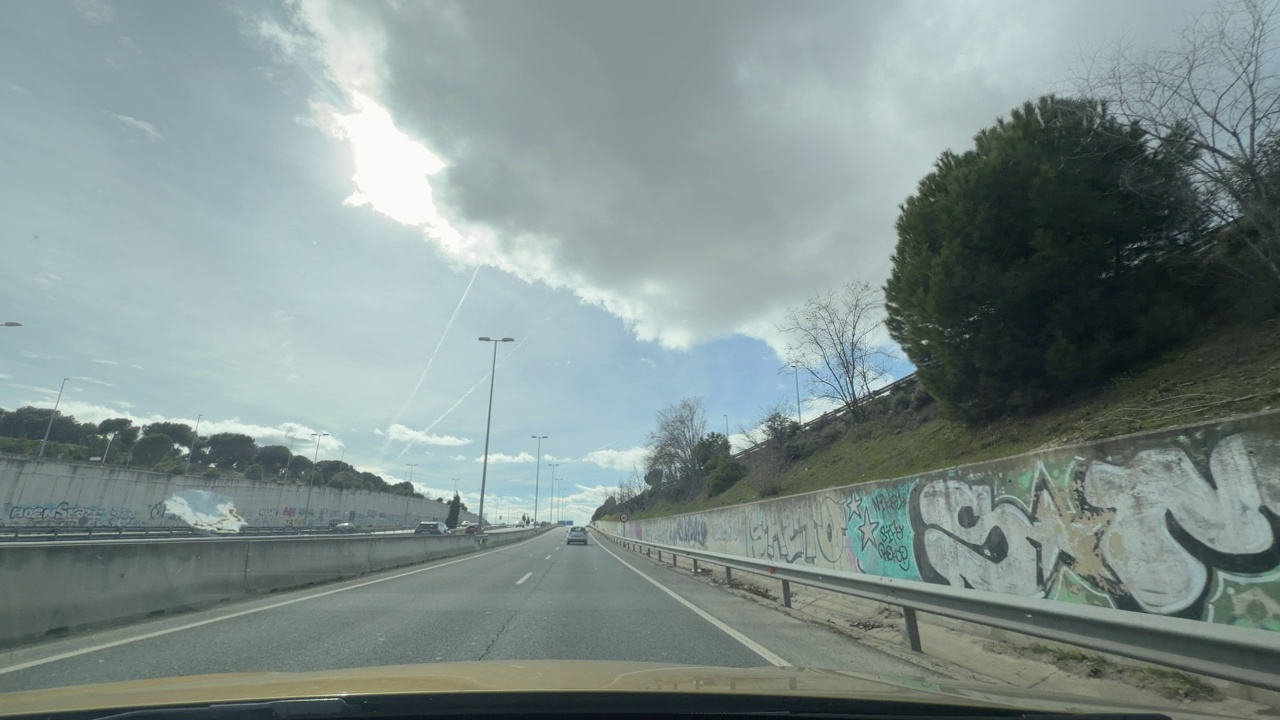
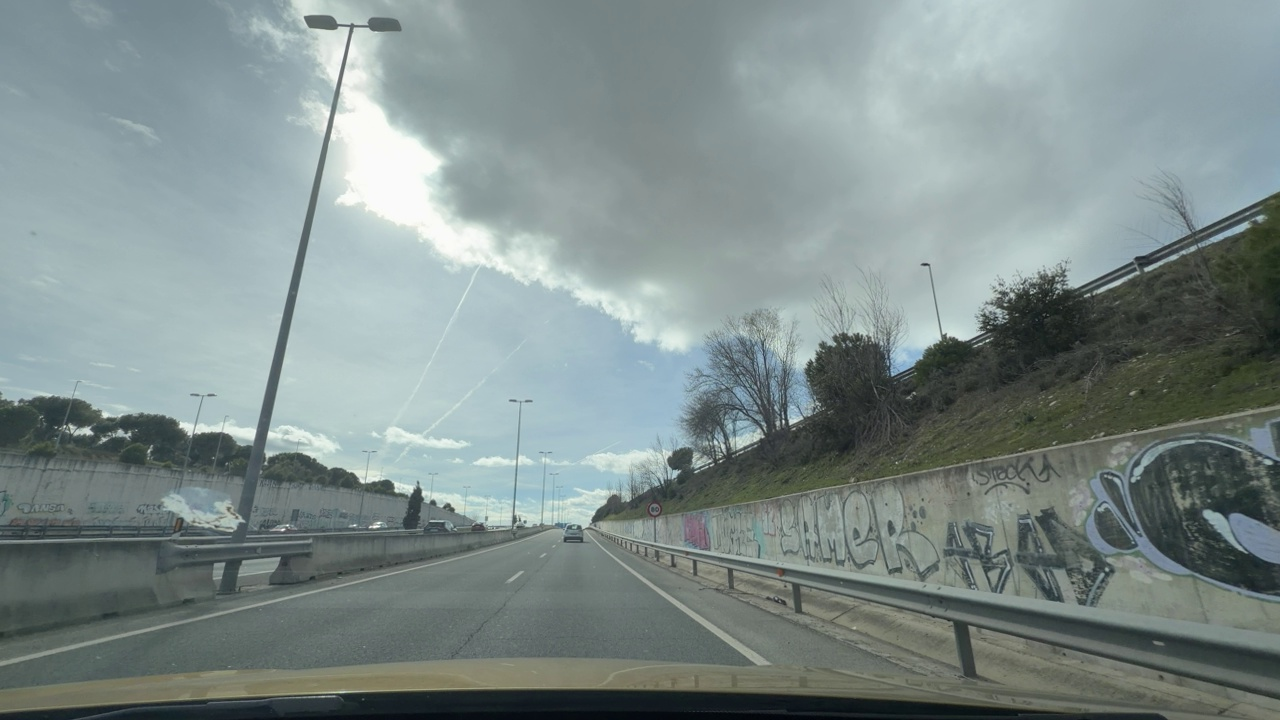
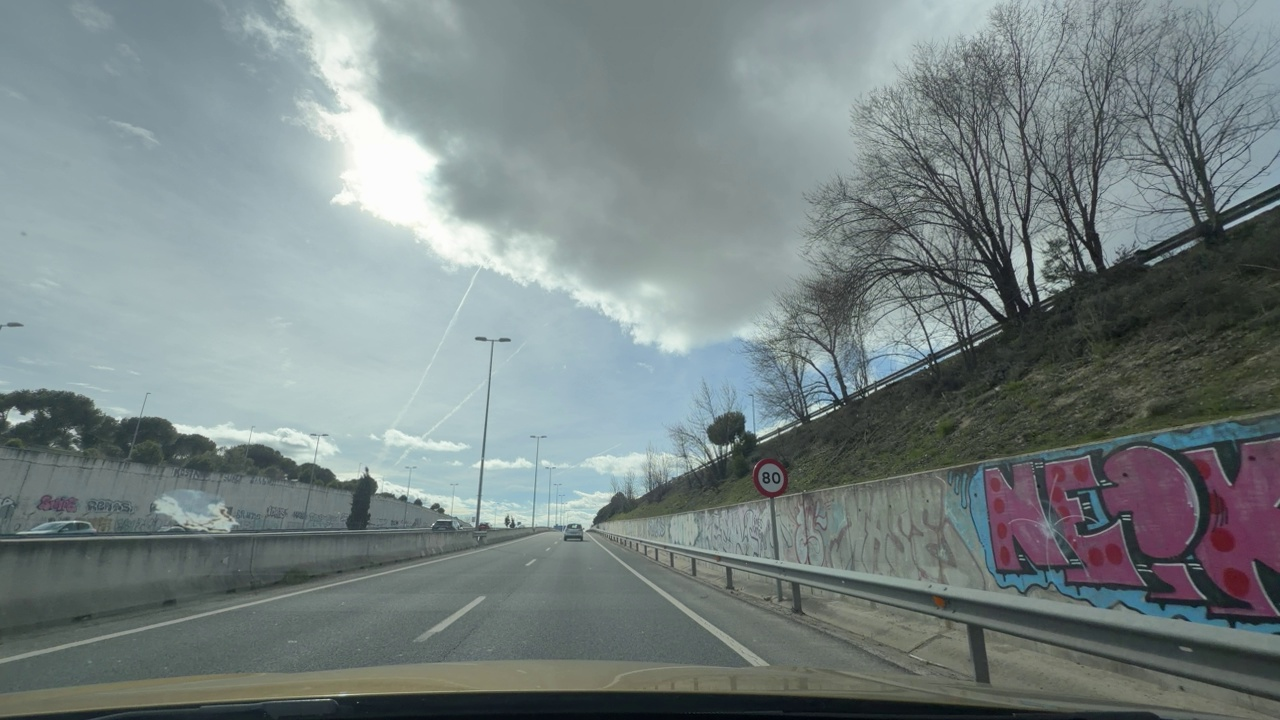
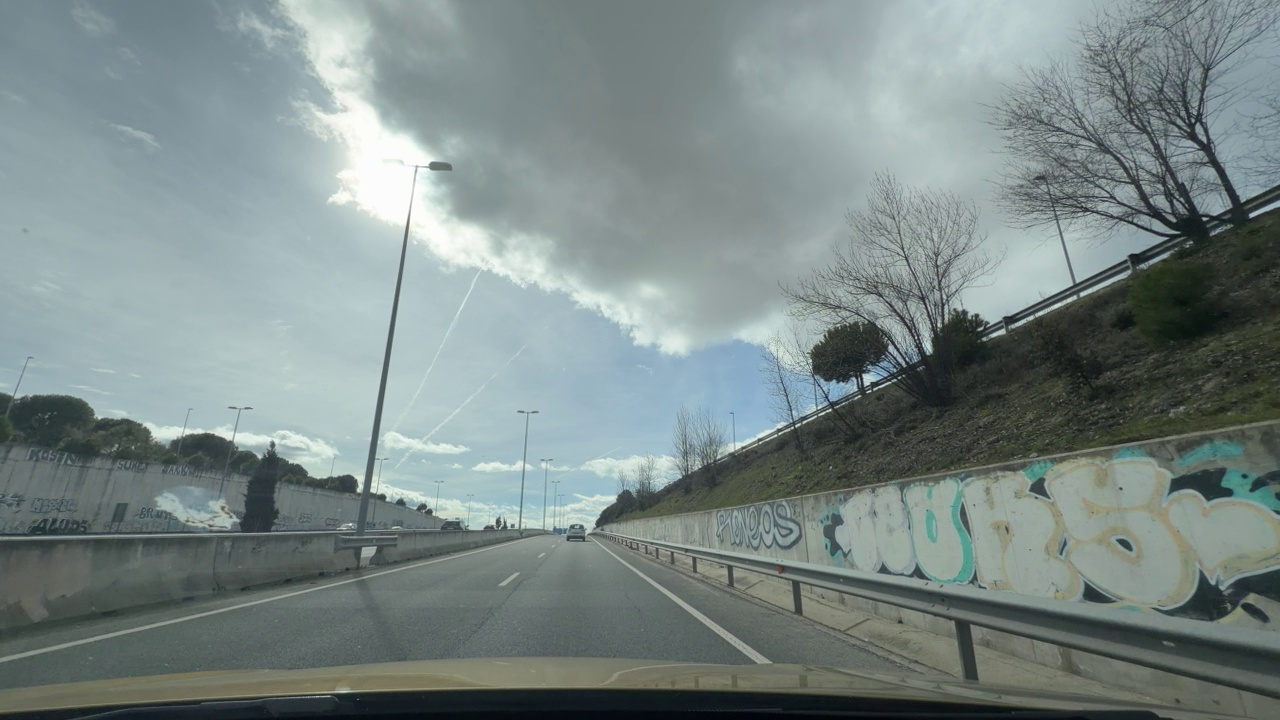
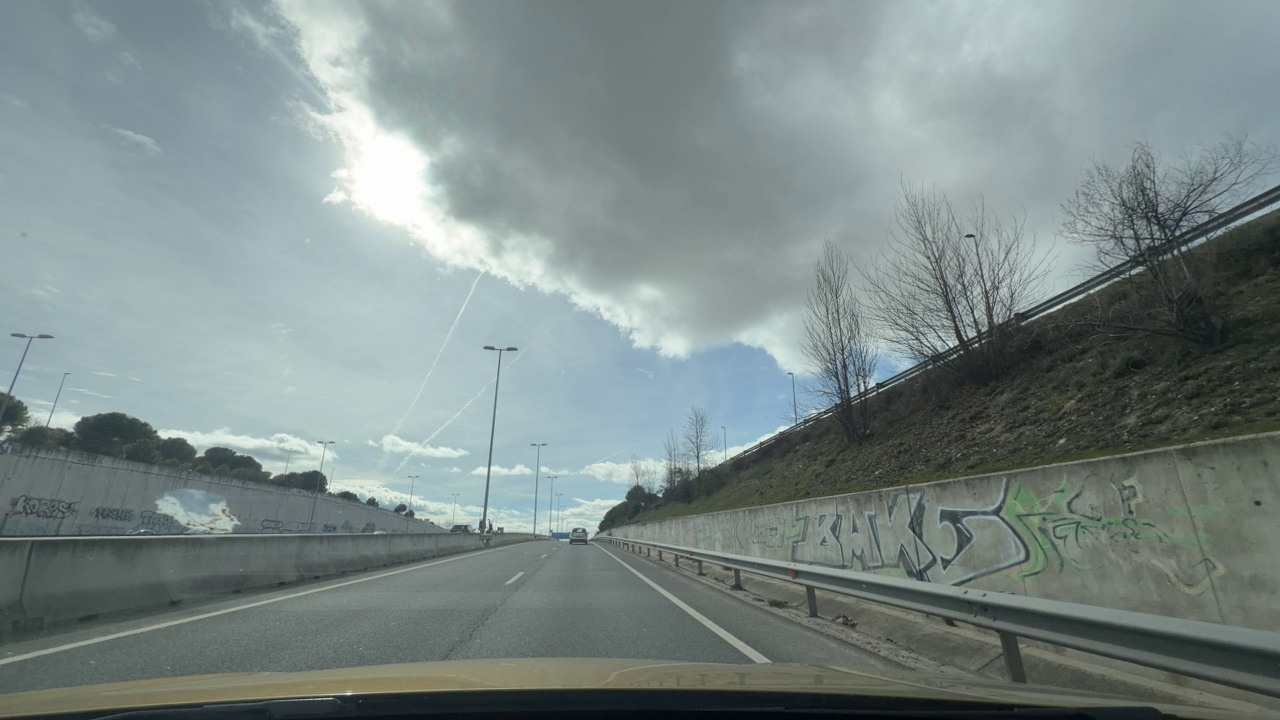
Situation: Speed limit adaptation
Question: Are multiple speed limit signs with different values visible?
Answer: No
Reasoning: Only one speed limit appears in the sequence, making the 80km/h the new speed limit for the road

Situation: Speed limit adaptation
Question: Is there a speed limit sign regulating the ego lane?
Answer: Yes
Reasoning: A speed limit sign is positioned on the roadside facing the ego direction of travel. It is on the right side of the road and marks 80km/h as the new speed limit for the road

Situation: Speed limit adaptation
Question: What speed value is displayed on the visible speed limit sign?
Answer: 80
Reasoning: Te visible speed shown is 80km/h

Situation: Speed limit adaptation
Question: Is the ego vehicle traveling on a highway?
Answer: Yes
Reasoning: go vehicle is travelling in a highway, on the right lane

Situation: Speed limit adaptation
Question: Is the ego vehicle entering or exiting a highway?
Answer: No
Reasoning: Ego vehicle is driving in the hgihway with no enters or exits to the lane

Situation: Speed limit adaptation
Question: Are speed bumps, crosswalks, or construction-related obstacles present in the ego lane?
Answer: No
Reasoning: There are no interferences to the road. Lane is completelly straight and free of obstacles